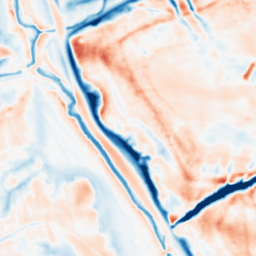
Category: multiscale
Decomposition family: dog_multiscale
Decomposition parameters: sigma_ratio: 1.4
n_scales: 6
base_sigma: 1
Upsampling method: regularized
Upsampling parameters: scale: 2
lambda_reg: 0.01
Upsampling scale: 2